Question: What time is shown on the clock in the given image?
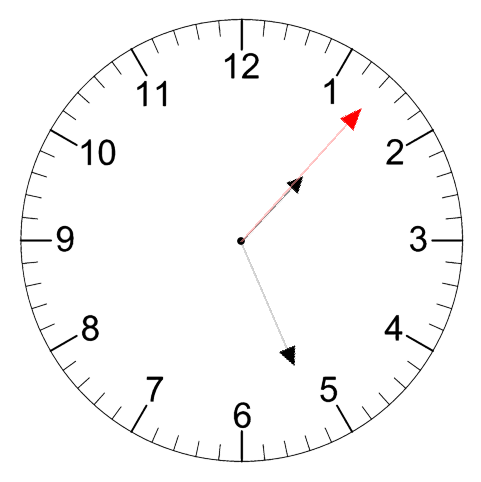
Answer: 01:26:07